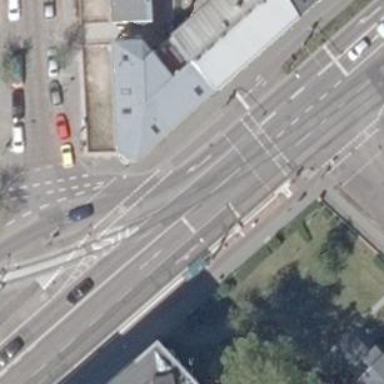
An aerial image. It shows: Road with traffic signals.